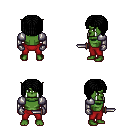
a pixel art fantasy rpg character, male body template, orc, green skin, steel arm armor, red pants, black pageboy hairstyle, metal gloves, dagger, four views (front, back, left, right), 2x2 character sprite sheet, small pixel art, hard edges, no anti-aliasing